Question: >
<URL>
Back when I was using Eclipse on Ubuntu 10.04 LTS, I found that the tabs and bars used a bit too much vertical spacing, which made the interface a bit too spacey for my taste.
However, I didn't find a good way to make this right, and I learned to work with it.
But now, after installing Ubuntu 12.10 (or actually Linux Mint 14 Cinnamon), it has gotten even bigger, the vertical spacing.
If you have three tabbed windows with two toolbars in your normal vertical workspace, this easily hides 6 lines of code with useless UI spacing, which I personally find quite annoying.
Before screenshot (a bit too spacey) | After screenshot (annoyingly spacey):

I personally don't like this and I would prefer to get rid of it. I have tried some GTK3 themes and they left stuff almost equally spacey, adding or removing maybe an extra pixel.
I have traveled deep into the preferences of Eclipse itself and I have seen many things. I am not sure if I was distracted or there is just no way of changing this from within Eclipse itself, but I didn't find any.
How do I turn this oversized touch interface for people with 4K screens back into a compact interface for programmers who want to see lots of code?
How do I brutally do this myself in '/usr/share/themes/*/gtk-3.0/*css'?
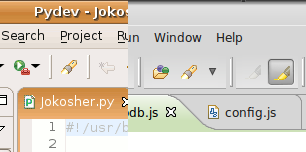
Answer: I have been looking everywhere for a GTK3 solution, because I was sure the switch to a GTK3 system caused this. However, after two hours of wasting my time, I found out that the 'old GTK2 trick' just works.
The original forum post is here: <URL>
Add a new file called '.gtkrc-2.0' to your home directory with the following content:
'''
style "gtkcompact" {
GtkButton::default_border={0,0,0,0}
GtkButton::default_outside_border={0,0,0,0}
GtkButtonBox::child_min_width=0
GtkButtonBox::child_min_heigth=0
GtkButtonBox::child_internal_pad_x=0
GtkButtonBox::child_internal_pad_y=0
GtkMenu::vertical-padding=1
GtkMenuBar::internal_padding=0
GtkMenuItem::horizontal_padding=4
GtkToolbar::internal-padding=0
GtkToolbar::space-size=0
GtkOptionMenu::indicator_size=0
GtkOptionMenu::indicator_spacing=0
GtkPaned::handle_size=4
GtkRange::trough_border=0
GtkRange::stepper_spacing=0
GtkScale::value_spacing=0
GtkScrolledWindow::scrollbar_spacing=0
GtkTreeView::vertical-separator=0
GtkTreeView::horizontal-separator=0
GtkTreeView::fixed-height-mode=TRUE
GtkWidget::focus_padding=0
}
class "GtkWidget" style "gtkcompact"
'''
Restart Eclipse.
Wasted space back to efficient use!

## Update 2014-06
Now that I myself have (finally) moved to Kepler, I found that the little minimize-maximize widgets wouldn't go below 28 pixels anymore. These '.gtkrc-2.0' seem to have better results for Kepler.
'''
style "gtkcompact" {
GtkButton::defaultborder={0,0,0,0}
GtkButton::defaultoutsideborder={0,0,0,0}
GtkButtonBox::childminwidth=0
GtkButtonBox::childminheigth=0
GtkButtonBox::childinternalpadx=0
GtkButtonBox::childinternalpady=0
GtkMenu::vertical-padding=1
GtkMenuBar::internalpadding=0
GtkMenuItem::horizontalpadding=4
GtkToolbar::internal-padding=0
GtkToolbar::space-size=0
GtkOptionMenu::indicatorsize=0
GtkOptionMenu::indicatorspacing=2
GtkPaned::handlesize=4
GtkRange::troughborder=0
GtkRange::stepperspacing=0
GtkScale::valuespacing=0
GtkScrolledWindow::scrollbarspacing=0
GtkExpander::expandersize=10
GtkExpander::expanderspacing=0
GtkTreeView::vertical-separator=0
GtkTreeView::horizontal-separator=0
GtkTreeView::expander-size=8
GtkTreeView::fixed-height-mode=TRUE
GtkWidget::focuspadding=1
}
class "GtkWidget" style "gtkcompact"
style "gtkcompactextra" {
xthickness=2 ythickness=2
}
class "GtkButton" style "gtkcompactextra"
class "GtkToolbar" style "gtkcompactextra"
class "GtkPaned" style "gtkcompactextra"
'''
If you add the 'xthickness' and 'ythickness' to the whole 'GtkWidget' class, your menu bar will be all tight and squeezed together. That's too much in my opinion, but just so you know.
You can edit the file and save it, open up something simple like 'Geany', tweak save, re-open 'Geany' etc. to quickly tweak this. For details you can open Eclipse every time, but it takes longer to load, depending on how much plugins you have to load.
## Update 2015-10-02
@eocanha said at jan 15:
> If you have Gtk3 installed, Eclipse Luna will use the Gtk3 CSS based styling system and will ignore .gtkrc-2.0. However, you can force Eclipse to use Gtk2 again (if you have it installed) via shell environment variables: "export SWT_GTK3=0" in your .bashrc or in some wrapper script calling Eclipse.
Original source: <URL>